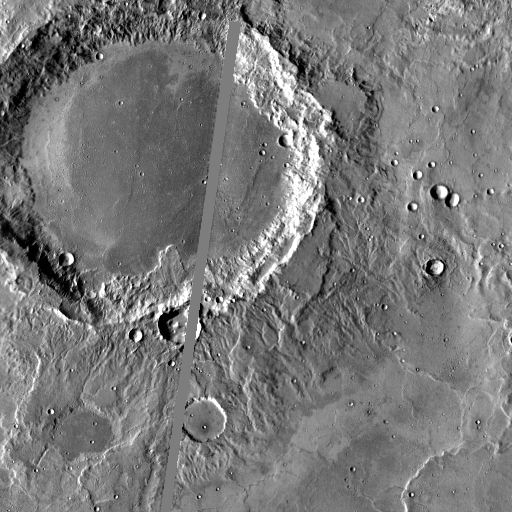
Crater classes present: Background, Other, Layered, Secondary